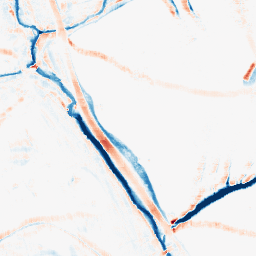
Category: morphological
Decomposition family: morphological_square
Decomposition parameters: operation: average
size: 10
Upsampling method: quartic
Upsampling parameters: scale: 8
Upsampling scale: 8